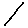
Label: line